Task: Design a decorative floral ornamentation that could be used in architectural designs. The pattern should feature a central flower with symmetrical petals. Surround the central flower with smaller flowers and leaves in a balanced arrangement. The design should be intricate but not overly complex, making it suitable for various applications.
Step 1137:
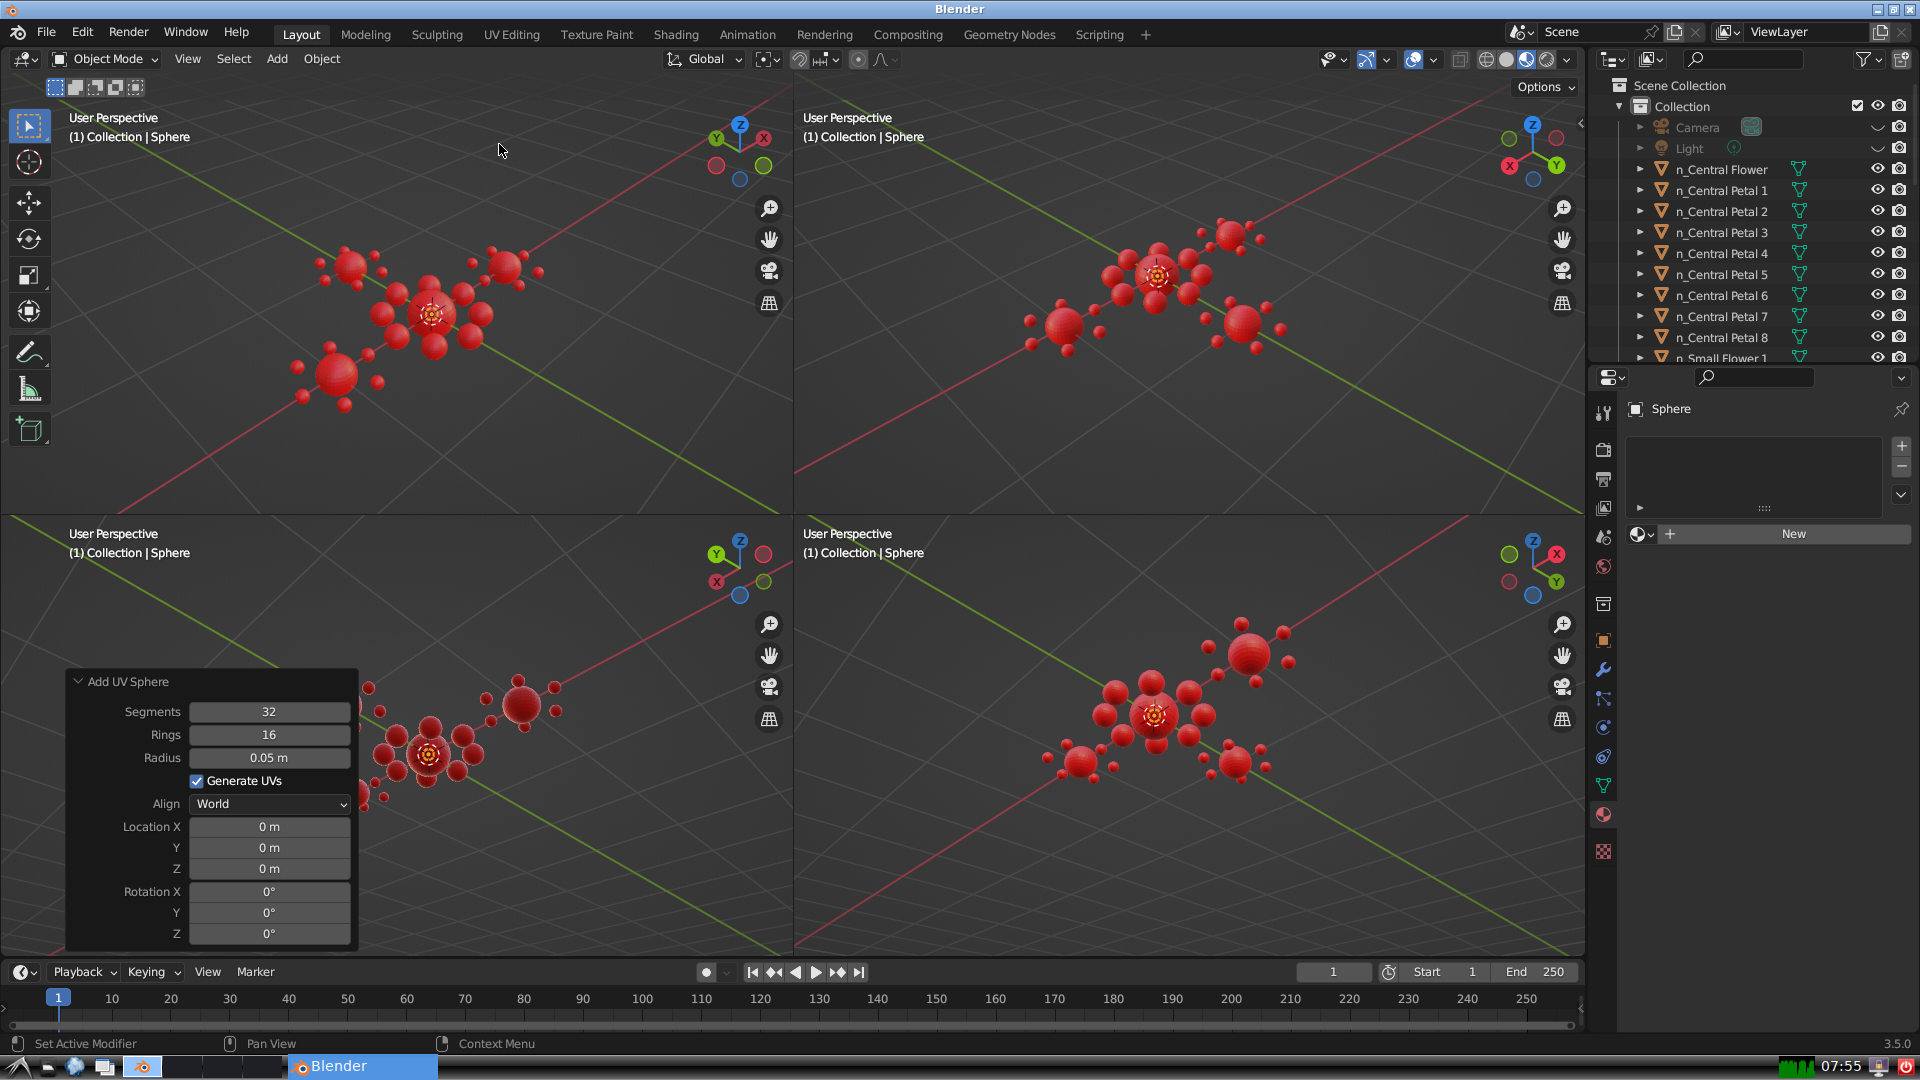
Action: {"mouse_move": [270, 758]}